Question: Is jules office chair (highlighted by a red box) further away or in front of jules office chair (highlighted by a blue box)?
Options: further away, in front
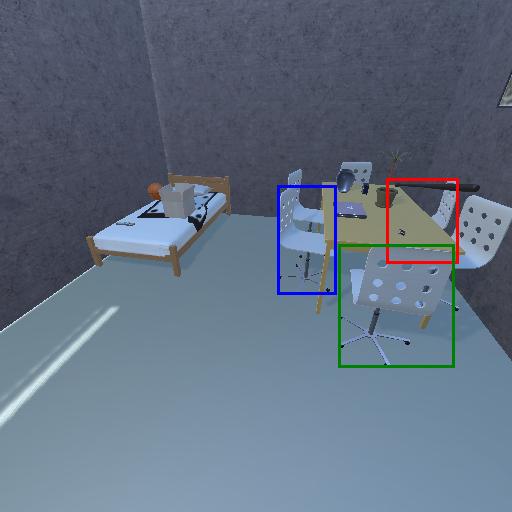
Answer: further away